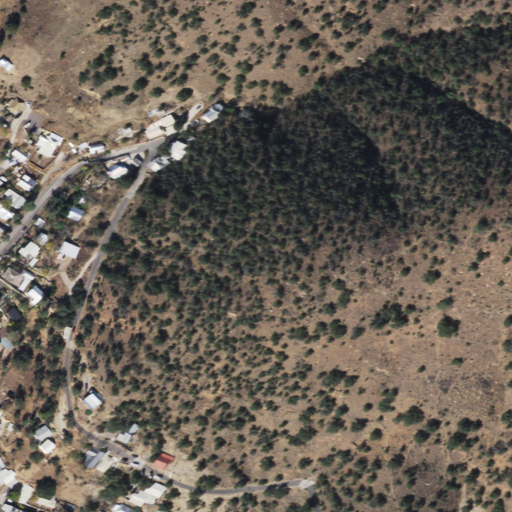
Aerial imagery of ridge(s) in Arizona named Bailey Hill containing shrub, evergreen forest, low intensity development, open development, and medium intensity development